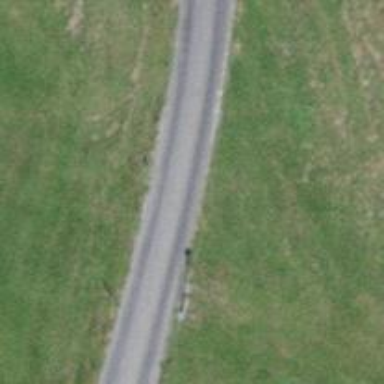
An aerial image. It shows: Unclassified road.